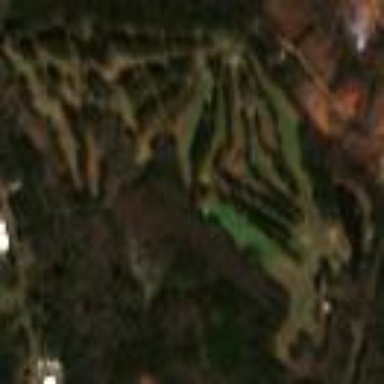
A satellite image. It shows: Golf course.